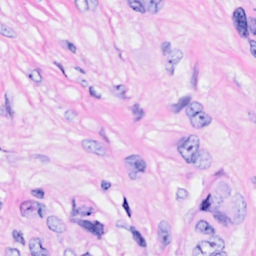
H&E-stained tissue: Breast